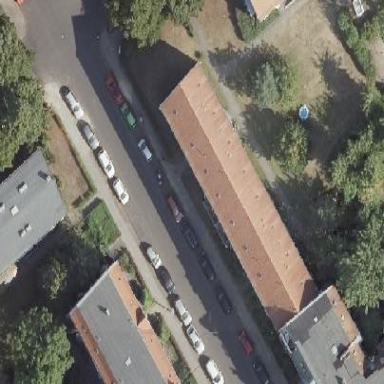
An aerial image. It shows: Unique apartment building with double saltbox roof shape.